Field crop: maize
Growth stage: 2
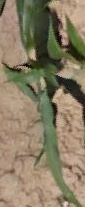
Species: maize